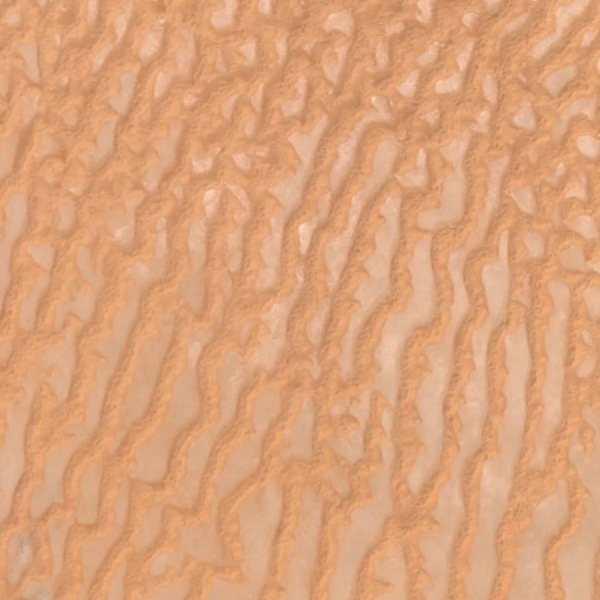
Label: Desert